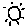
Label: sun